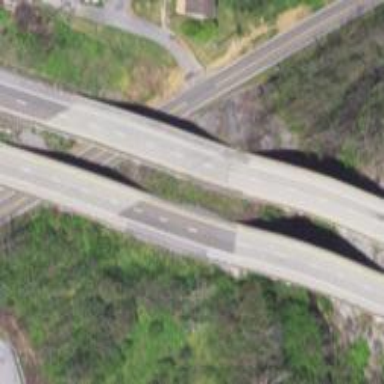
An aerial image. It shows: Bridge over motorway.